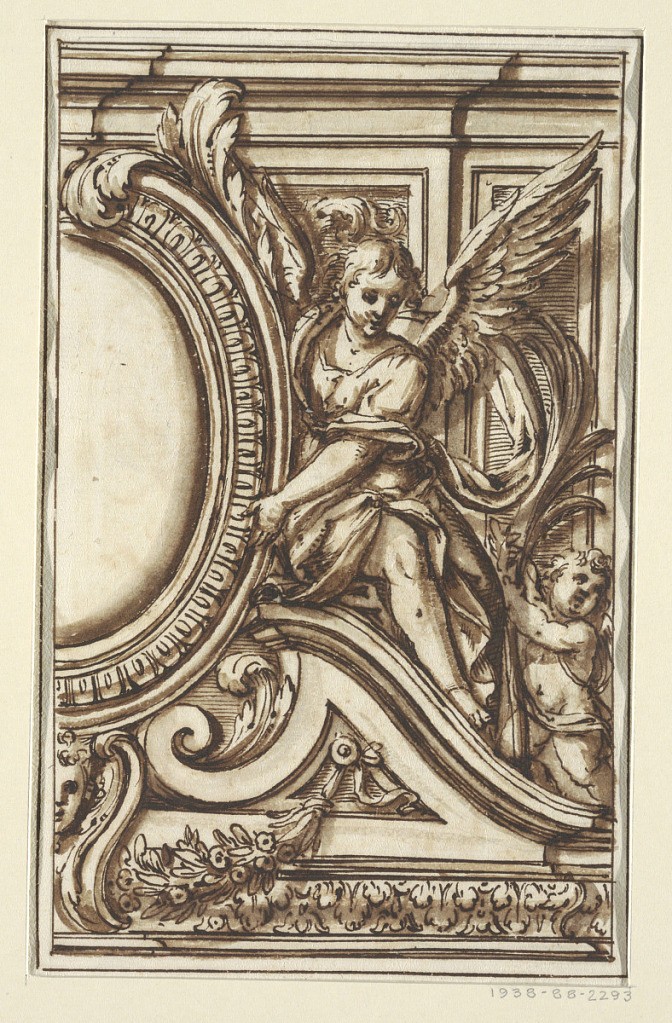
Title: One of a set of twelve projects for the decoration of wall panels, to be placed at a height. Preceded by a title page
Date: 1675-1699
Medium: Pen, brush, sepia
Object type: Drawing
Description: Right side with an angel